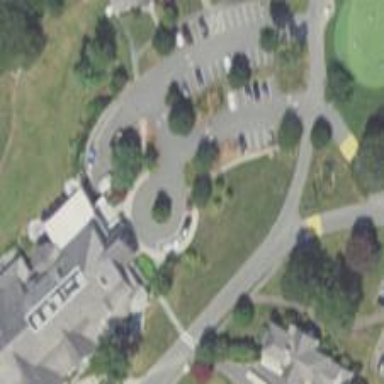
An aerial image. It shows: Parking space is available.